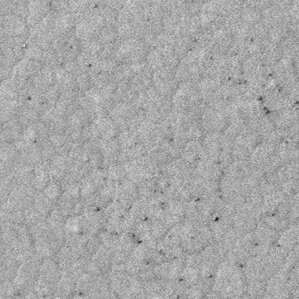
Label: frost